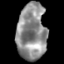
Tissue: skin
Cell type: Epithelial cells
Senescence score: 0.2354
Nuclear area (px): 1622
Mean DAPI intensity: 142.311